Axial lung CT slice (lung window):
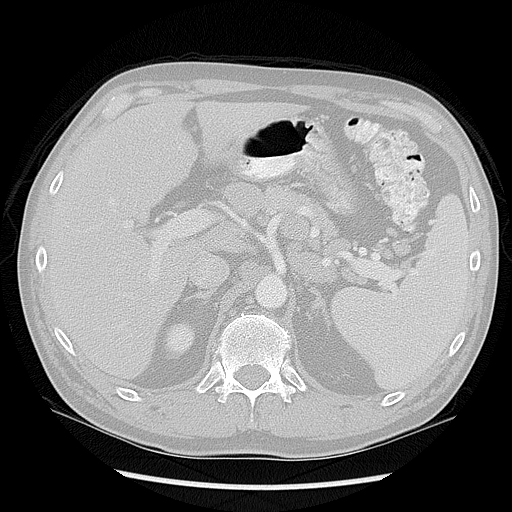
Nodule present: no